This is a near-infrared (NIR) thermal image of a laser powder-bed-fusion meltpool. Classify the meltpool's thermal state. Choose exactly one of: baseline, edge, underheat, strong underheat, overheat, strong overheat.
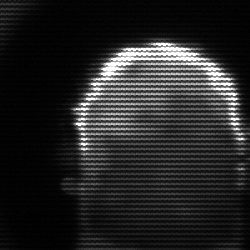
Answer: baseline